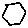
Label: hexagon